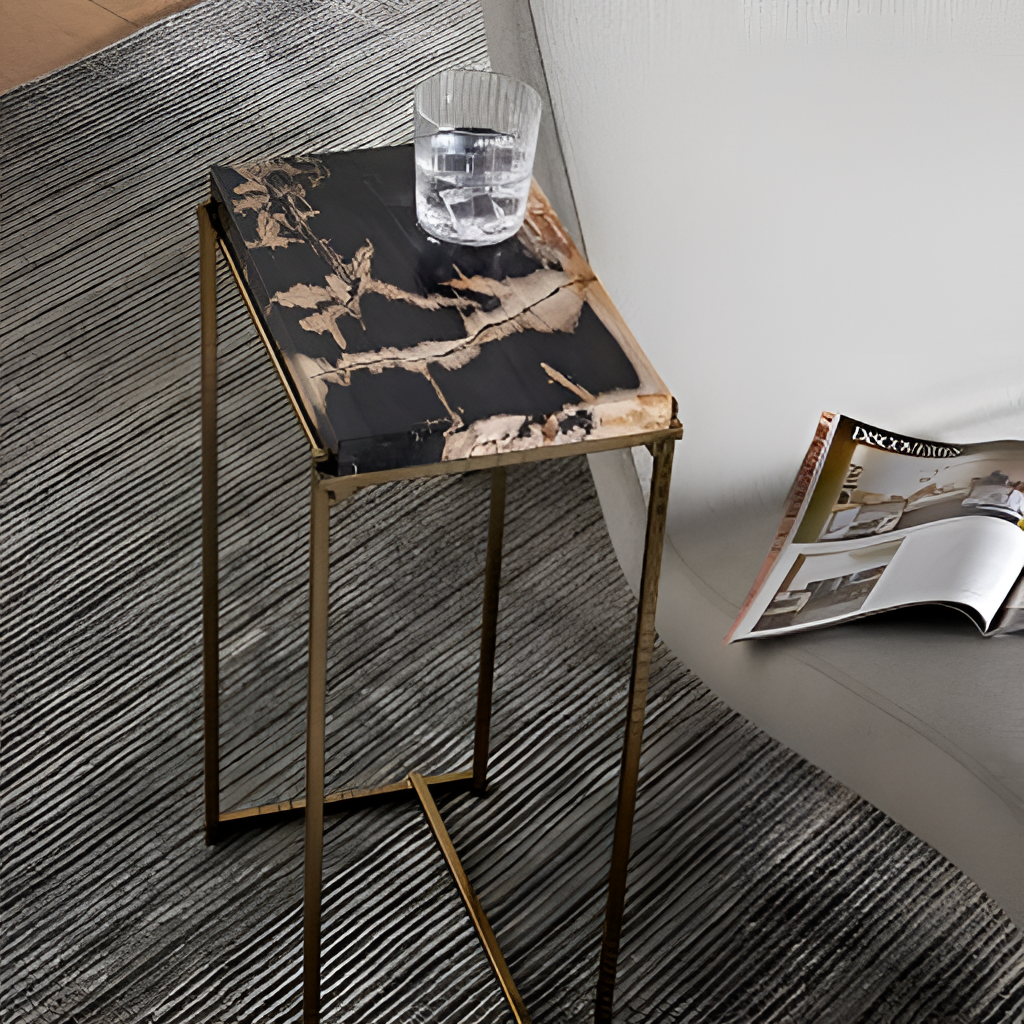
living room, marble side table, plaster wallpaper, with solid pattern, gray carpet flooring, with striped pattern, modern